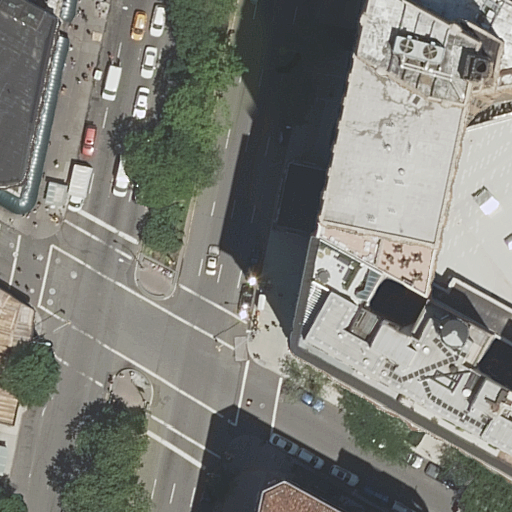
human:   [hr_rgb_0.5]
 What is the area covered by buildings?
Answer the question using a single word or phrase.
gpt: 3273m2

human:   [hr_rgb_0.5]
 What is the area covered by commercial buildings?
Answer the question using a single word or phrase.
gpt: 0m2

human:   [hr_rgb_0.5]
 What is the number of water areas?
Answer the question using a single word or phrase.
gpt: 0

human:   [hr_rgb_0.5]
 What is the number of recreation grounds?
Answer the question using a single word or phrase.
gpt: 0

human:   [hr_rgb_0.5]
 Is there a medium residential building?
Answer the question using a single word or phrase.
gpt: yes

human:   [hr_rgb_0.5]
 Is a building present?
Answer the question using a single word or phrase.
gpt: yes

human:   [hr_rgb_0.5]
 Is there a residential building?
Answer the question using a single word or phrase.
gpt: yes

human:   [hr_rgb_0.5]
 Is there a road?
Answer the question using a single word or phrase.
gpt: yes

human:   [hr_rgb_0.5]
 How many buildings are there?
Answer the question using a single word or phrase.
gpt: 7

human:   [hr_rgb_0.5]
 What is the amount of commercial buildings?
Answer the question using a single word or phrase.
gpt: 0

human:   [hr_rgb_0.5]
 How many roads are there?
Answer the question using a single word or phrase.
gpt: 3

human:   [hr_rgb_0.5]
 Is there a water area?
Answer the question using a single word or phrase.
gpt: no

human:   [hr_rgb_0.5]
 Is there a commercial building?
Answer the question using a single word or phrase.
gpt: no

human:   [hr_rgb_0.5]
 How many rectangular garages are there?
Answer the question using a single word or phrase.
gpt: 0

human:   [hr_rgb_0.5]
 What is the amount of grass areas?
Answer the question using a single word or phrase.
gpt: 0

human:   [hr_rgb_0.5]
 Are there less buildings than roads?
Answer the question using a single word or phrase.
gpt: no

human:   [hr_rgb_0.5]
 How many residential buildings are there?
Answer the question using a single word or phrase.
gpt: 7

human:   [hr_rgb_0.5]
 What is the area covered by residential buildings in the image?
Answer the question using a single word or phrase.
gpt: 3273m2

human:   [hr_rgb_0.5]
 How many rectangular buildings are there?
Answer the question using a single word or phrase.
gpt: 4

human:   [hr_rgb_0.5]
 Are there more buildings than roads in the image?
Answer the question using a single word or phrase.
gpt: yes

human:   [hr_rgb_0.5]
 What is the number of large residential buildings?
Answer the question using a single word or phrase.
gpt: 2

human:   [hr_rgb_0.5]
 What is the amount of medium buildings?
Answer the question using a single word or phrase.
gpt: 1

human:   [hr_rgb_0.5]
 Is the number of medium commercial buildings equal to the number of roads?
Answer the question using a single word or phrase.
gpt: no

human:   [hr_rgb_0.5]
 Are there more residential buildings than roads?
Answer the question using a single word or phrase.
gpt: yes

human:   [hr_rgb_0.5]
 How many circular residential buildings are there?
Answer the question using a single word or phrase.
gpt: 0

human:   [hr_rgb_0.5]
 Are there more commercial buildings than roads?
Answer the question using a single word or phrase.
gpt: no

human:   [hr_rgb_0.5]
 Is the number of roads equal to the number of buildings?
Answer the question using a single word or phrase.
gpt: no

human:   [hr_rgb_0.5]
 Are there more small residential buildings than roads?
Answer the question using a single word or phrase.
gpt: yes

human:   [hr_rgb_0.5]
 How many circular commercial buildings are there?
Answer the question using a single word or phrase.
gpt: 0

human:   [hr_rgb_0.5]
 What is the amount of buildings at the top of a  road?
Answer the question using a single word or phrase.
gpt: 5

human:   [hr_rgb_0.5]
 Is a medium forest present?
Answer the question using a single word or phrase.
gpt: no

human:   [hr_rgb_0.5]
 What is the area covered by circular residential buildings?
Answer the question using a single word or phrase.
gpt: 0m2

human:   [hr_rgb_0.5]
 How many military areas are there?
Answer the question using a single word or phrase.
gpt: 0

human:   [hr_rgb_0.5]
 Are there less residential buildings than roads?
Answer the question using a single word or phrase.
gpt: no

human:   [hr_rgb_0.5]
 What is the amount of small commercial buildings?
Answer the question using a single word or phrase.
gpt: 0

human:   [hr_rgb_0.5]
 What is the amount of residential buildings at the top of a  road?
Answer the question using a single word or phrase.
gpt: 5

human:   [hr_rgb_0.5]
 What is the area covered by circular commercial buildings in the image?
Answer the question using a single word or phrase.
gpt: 0m2

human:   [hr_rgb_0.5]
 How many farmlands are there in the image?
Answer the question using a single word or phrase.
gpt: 0

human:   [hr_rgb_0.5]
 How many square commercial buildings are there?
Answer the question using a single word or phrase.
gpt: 0

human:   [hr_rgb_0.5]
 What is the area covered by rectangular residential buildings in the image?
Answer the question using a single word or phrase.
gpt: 98m2

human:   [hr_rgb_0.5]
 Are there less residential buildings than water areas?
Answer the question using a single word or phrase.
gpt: no

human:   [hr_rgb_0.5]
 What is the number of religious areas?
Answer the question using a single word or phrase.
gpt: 0

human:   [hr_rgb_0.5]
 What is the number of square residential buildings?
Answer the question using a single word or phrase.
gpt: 0

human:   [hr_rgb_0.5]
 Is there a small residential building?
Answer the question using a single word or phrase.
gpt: yes

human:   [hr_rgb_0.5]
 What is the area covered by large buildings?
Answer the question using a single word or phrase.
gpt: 2905m2

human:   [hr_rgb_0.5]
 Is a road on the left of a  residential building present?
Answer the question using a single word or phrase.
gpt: yes

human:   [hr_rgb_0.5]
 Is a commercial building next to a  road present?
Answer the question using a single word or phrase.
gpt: no

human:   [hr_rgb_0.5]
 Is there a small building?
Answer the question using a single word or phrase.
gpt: yes

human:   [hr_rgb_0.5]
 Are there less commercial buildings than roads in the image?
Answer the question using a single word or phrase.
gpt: yes

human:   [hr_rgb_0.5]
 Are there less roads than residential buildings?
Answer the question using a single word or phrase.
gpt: yes

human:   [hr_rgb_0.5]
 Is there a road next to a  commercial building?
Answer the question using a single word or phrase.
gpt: no

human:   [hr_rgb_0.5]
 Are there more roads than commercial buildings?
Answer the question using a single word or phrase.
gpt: yes

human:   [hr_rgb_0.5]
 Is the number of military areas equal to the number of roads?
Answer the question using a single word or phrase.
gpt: no

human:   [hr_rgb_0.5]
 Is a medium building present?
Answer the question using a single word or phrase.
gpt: yes

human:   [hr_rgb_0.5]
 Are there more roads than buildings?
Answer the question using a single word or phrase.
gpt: no

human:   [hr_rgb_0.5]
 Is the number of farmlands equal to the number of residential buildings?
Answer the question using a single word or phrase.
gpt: no

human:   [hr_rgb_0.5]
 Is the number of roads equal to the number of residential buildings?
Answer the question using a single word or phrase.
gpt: no

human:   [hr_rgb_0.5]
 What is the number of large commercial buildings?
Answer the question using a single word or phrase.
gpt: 0

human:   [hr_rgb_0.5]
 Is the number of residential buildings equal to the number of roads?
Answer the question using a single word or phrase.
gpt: no

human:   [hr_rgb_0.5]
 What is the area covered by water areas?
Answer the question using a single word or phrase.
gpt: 0m2

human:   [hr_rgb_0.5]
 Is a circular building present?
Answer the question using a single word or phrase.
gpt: no

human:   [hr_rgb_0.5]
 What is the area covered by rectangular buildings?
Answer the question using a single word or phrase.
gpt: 98m2

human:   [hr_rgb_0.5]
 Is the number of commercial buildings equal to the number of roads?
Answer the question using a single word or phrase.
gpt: no

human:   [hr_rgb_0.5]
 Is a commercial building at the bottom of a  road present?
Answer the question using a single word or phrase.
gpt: no